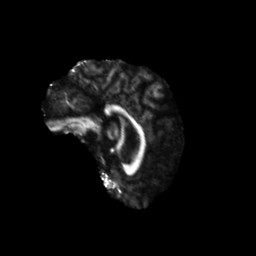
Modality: FA
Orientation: sagittal
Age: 68
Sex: female
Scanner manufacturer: siemens
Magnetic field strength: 3 T
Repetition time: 5.47 s
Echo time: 0.0854 s